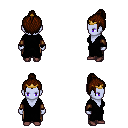
a pixel art fantasy rpg character, female body template, dark elf, purple skin, black robe, robe skirt, brown short topknot hairstyle, gold tiara, cloth bracers, maroon shoes, four views (front, back, left, right), 2x2 character sprite sheet, small pixel art, hard edges, no anti-aliasing